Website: macys
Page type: gifting
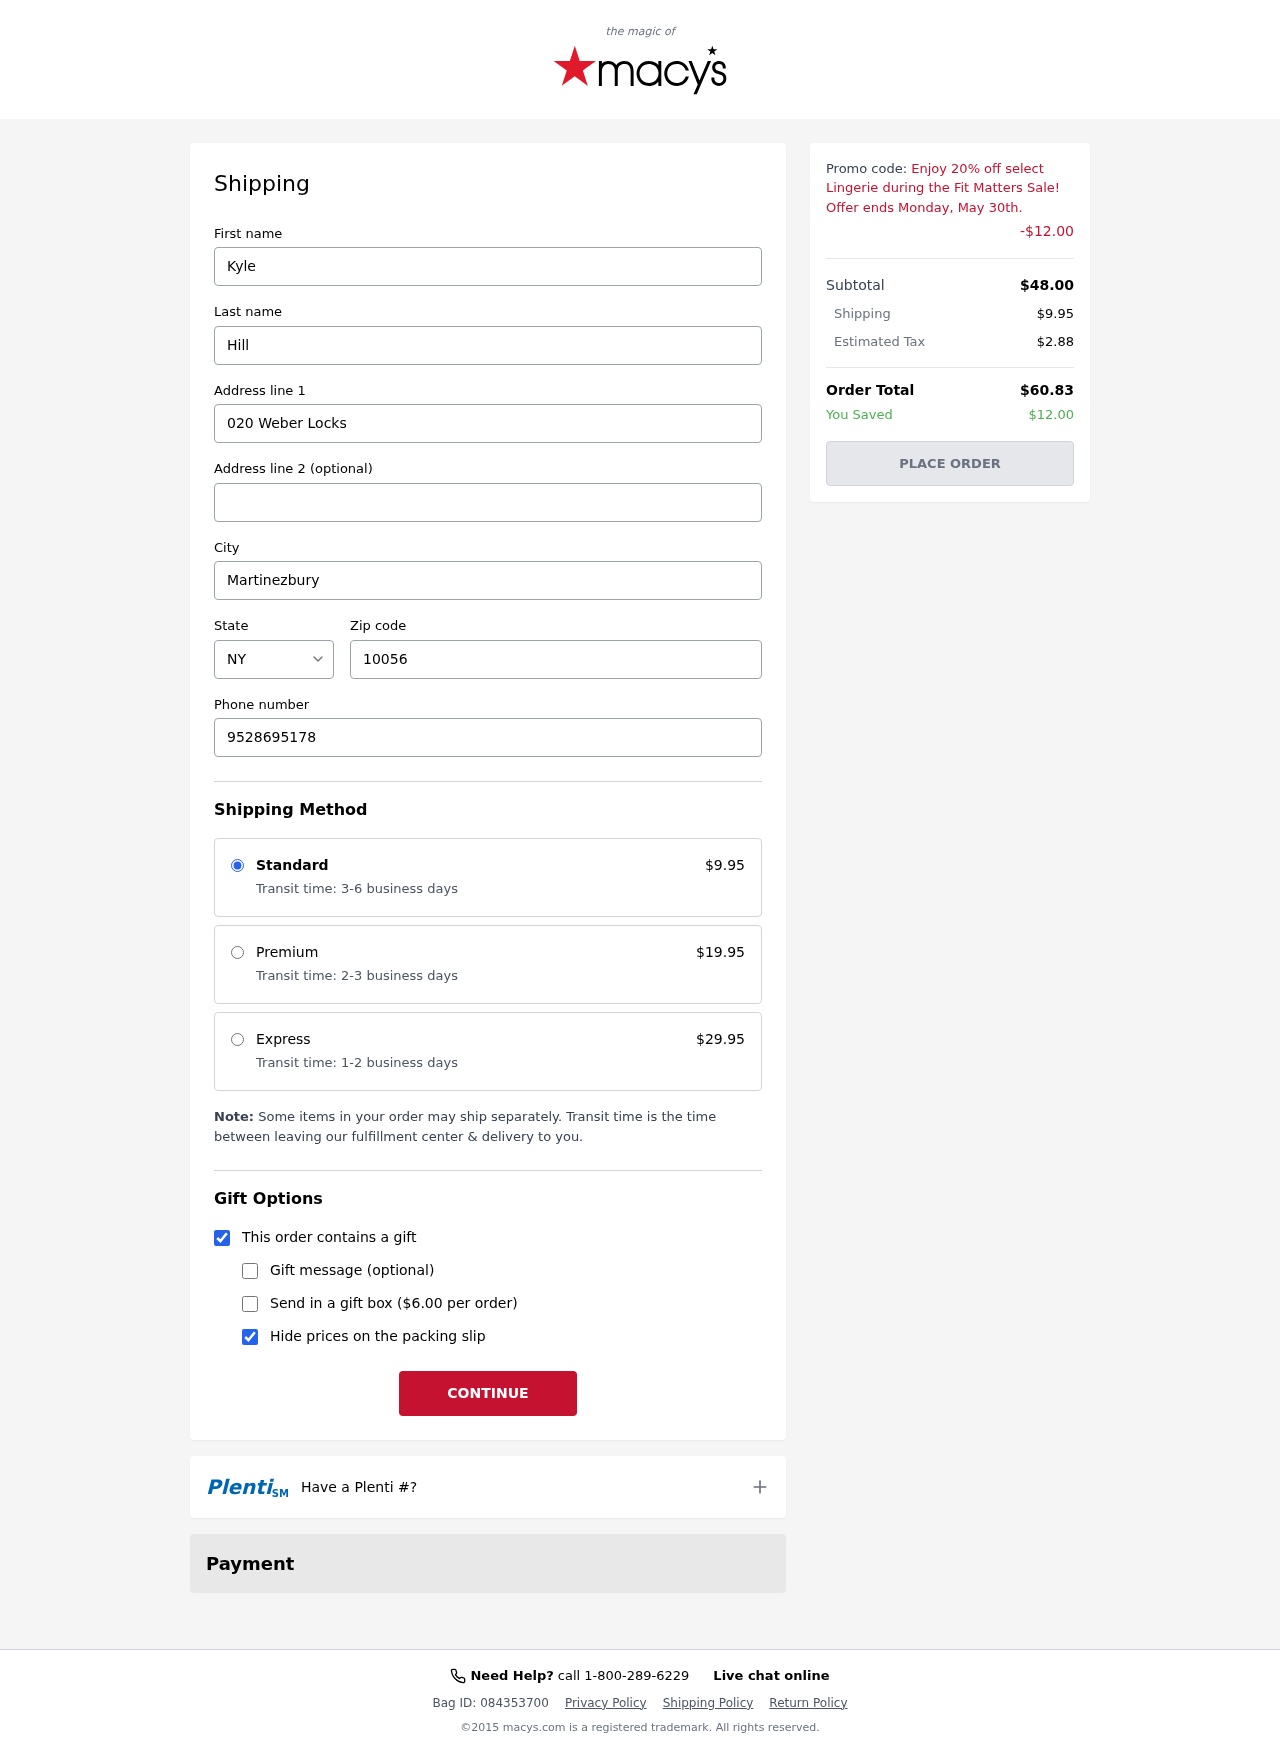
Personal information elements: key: PII_CITY
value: Martinezbury
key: PII_FIRSTNAME
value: Kyle
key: PII_LASTNAME
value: Hill
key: PII_PHONE
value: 9528695178
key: PII_POSTCODE
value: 10056
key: PII_STATE_ABBR
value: NY
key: PII_STREET
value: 020 Weber Locks
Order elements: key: ORDER_SHIPPING_COST
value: $9.95
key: ORDER_DISCOUNT
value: -$12.00
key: ORDER_SUBTOTAL
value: $48.00
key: ORDER_TAX
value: $2.88
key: ORDER_TOTAL
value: $60.83
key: ORDER_SAVINGS
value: $12.00